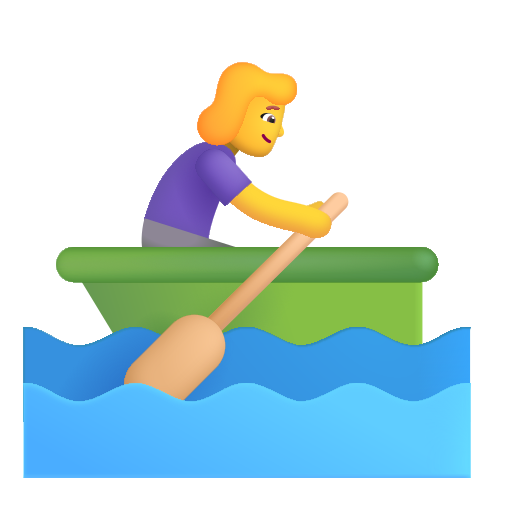
woman rowing boat color default